Current action and preconditions to check: trajectory_clear

Your task: For each precondition in the list above, predict whether it will hold at this action.

Consider the current scene as observed from the mobile robot's camera, and analyze the predicted future states of all dynamic agents (e.g., people, animals, vehicles, or any moving entities) within the NEXT SECOND.

IMPORTANT: Only answer "very likely" if you are absolutely certain—based on strong, clear evidence—that a dynamic agent will violate the precondition in the predicted future state. Do NOT answer "very likely" for unlikely, ambiguous, or low-probability risks.

Ask yourself for each precondition: Is there a high probability, with clear and convincing evidence, that the predicted future states of any dynamic agent will interfere with the predicted future state of the currently executing action within the NEXT SECOND, causing that precondition to fail?

Assess the risk level based on these predictions. Use "likely" or "very likely" if motions create a clear risk of interference.

Use "neutral" or "improbable" if agents are nearby but their predicted paths are clearly diverging or non-conflicting.

Failure Risk Categories: "very improbable", "improbable", "neutral", "likely", "very likely"

Answer Format: Output ONLY the probability_of_failure value from these categories: "very improbable", "improbable", "neutral", "likely", "very likely"

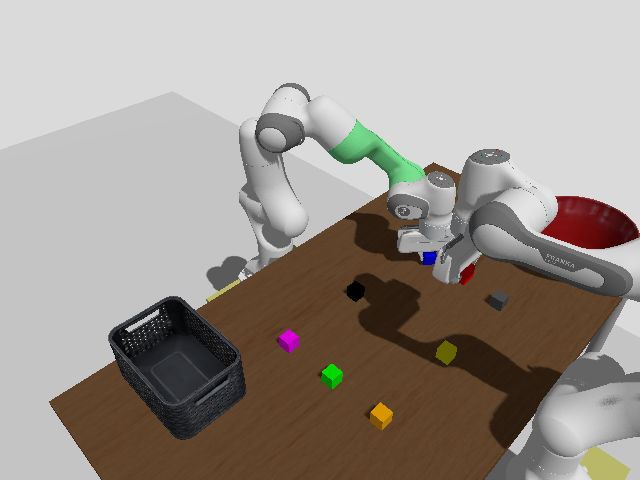

Answer: very improbable